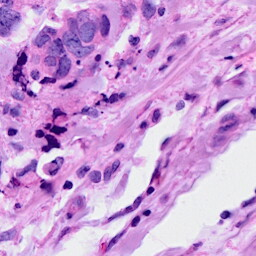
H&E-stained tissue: Breast